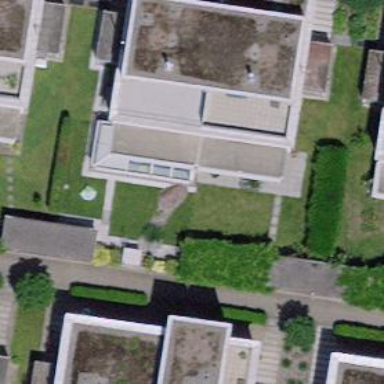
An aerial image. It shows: Terrace building.